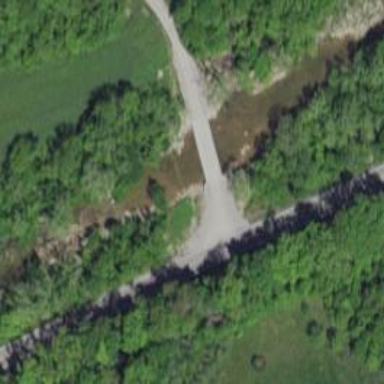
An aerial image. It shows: Low water crossing bridge on residential road.